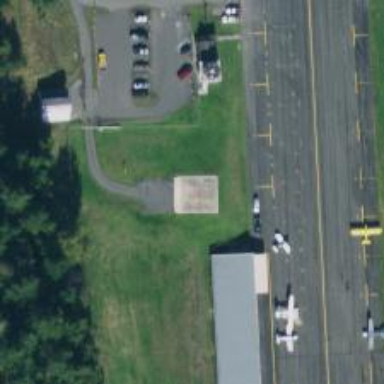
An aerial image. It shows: Image showing helipad at airport.